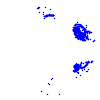
Particle: pion